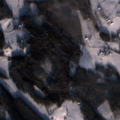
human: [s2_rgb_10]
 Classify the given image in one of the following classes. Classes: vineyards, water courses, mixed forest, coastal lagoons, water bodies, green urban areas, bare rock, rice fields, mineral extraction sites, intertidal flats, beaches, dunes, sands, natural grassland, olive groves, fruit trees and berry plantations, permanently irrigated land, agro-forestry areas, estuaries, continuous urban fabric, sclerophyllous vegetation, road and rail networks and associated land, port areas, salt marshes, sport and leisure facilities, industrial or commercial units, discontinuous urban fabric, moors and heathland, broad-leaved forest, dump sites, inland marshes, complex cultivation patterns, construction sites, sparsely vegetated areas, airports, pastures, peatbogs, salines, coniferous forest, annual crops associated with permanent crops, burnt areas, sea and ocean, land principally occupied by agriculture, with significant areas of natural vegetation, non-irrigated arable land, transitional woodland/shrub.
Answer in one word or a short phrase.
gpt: non-irrigated arable land, land principally occupied by agriculture, with significant areas of natural vegetation, coniferous forest, mixed forest